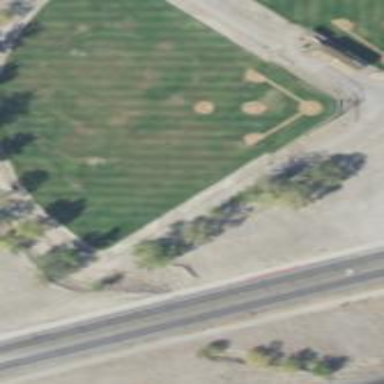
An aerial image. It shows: Baseball pitch for leisure land activities.